Question: I am working on a wordpress header and I wanted to have a gradient bottom border as shown in the picture below.
This works fine in Crome, but it does not seem to work in IE or Firefox though. I am not very good at css and I admit I got this code from somewhere else. How can I make the gradient border appear in IE and Firefox?

'''
.entry-header {
/* The main titles links as displayed in the articles*/
color: #F1F1F1;
display: inline-block;
transition: all .3s ease;
font-family: 'Oswald', sans-serif;
padding-top: 5%;
background-color: #1F1F1F;
width: 100%;
/*The following code defines the linear gradient colors below each header - - - - - - - - - - - - - - - - - - - - - - - - - - - - - - - - - - - - - - - - - - - - - - - - - - - - - - - - - - - - - - - */
border-top:0px;
border-right:0px;
border-left:0px;
border-bottom: solid transparent;
border-bottom: 4px;
-moz-border-image: -moz-linear-gradient(left, #009C61 14.28571429%, #cc0099 28.57142857%, #cc9900 42.85714287%, #cc0033 57.<PHONE>%, #0099cc 71.42857145%, #6600cc 85.71428574%, #66cc00 100%);
-webkit-border-image: -webkit-linear-gradient(left, #009C61 14.28571429%, #cc0099 28.57142857%, #cc9900 42.85714287%, #cc0033 57.<PHONE>%, #0099cc 71.42857145%, #6600cc 85.71428574%, #66cc00 100%);
border-image: linear-gradient(to right, #3acfd5 0%, #009C61 14.28571429%, #cc0099 28.57142857%, #cc9900 42.85714287%, #cc0033 57.<PHONE>%, #0099cc 71.42857145%, #6600cc 85.71428574%, #66cc00 100%);
border-image-slice: 1;
/*- - - - - - - - - - - - - - - - - - - - - - - - - - - - - - - - - - - - - - - - - - - - - - - - - - - - - - - - - - - - - - - - - - - - - - - - - - - - - - - - - - - - - - - - - - - - - - - - - - - */
}
'''
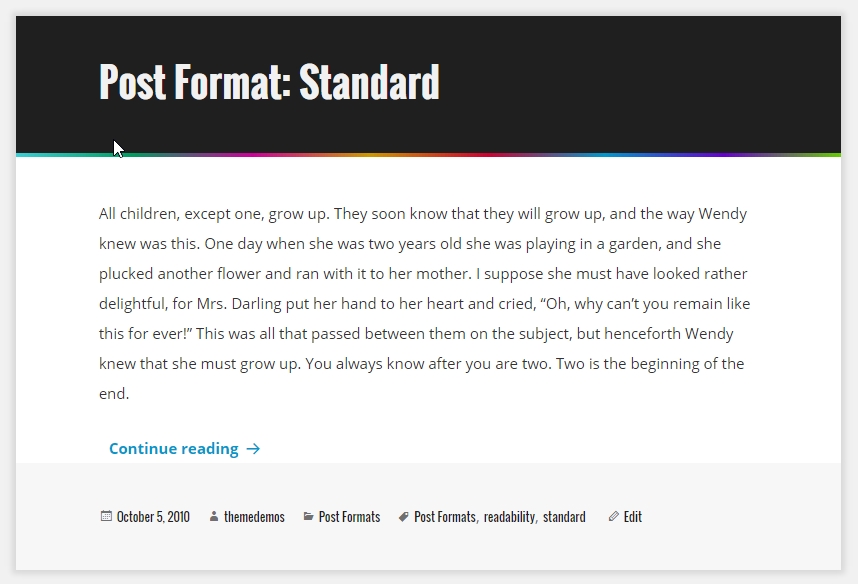
Answer: Firefox and IE don't support gradients as the image source for border-image
An alternative way to set your result would be to use to background-images, and setting different clipping and origin for them
'''
.header {
width: 400px;
height: 70px;
border-top:0px;
border-right:0px;
border-left:0px;
border-bottom: 4px solid transparent;
background-image: linear-gradient(#1f1f1f, #1f1f1f), linear-gradient(to right, #3acfd5 0%, #009C61 14.28571429%, #cc0099 28.57142857%, #cc9900 42.85714287%, #cc0033 57.<PHONE>%, #0099cc 71.42857145%, #6600cc 85.71428574%, #66cc00 100%);
background-origin: content-box, border-box;
background-clip: content-box, border-box;
}
'''
'''
<div class="header"></div>
'''
Using padding
'''
.header {
width: 400px;
height: 70px;
padding: 40px;
border-top:0px;
border-right:0px;
border-left:0px;
border-bottom: 4px solid transparent;
background-image: linear-gradient(#1f1f1f, #1f1f1f), linear-gradient(to right, #3acfd5 0%, #009C61 14.28571429%, #cc0099 28.57142857%, #cc9900 42.85714287%, #cc0033 57.<PHONE>%, #0099cc 71.42857145%, #6600cc 85.71428574%, #66cc00 100%);
background-origin: padding-box, border-box;
background-clip: padding-box, border-box;
}
'''
'''
<div class="header"></div>
'''